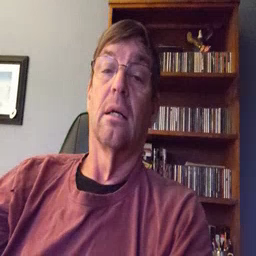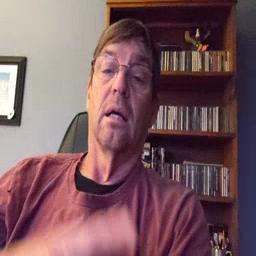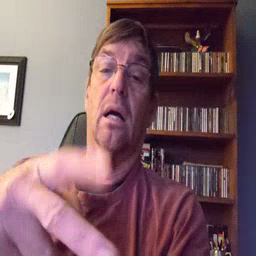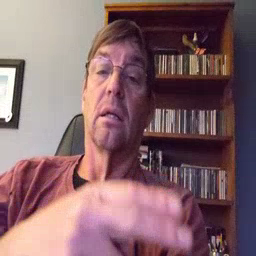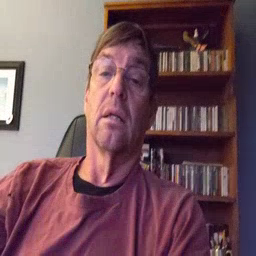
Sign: cut